Question: Im stuck with a common mistake of duplicate content that I want to solve:
A hyperlink in the browser shows: 'http://website.org/nl/amsterdam'
Now, thats not the canonical URL and I would wish to have the webpage redirect to its known canonical url (on the condition that the current page is not already the canonical page)
'''
<?php $canonical = "http://website.org/nl/amsterdam-grass-is-greener;
header("HTTP/1.1 301 Moved Permanently" );
header("Status: 301 Moved Permanently" );
header("Location: " . $canonical); // shows below picture, while url looks good
exit(0);
<html><head><link rel="canonical" href="<?=$canonical?></head>...</html>
'''
Currently the non canonical url seems to wanna direct to the canonical url (tested via HEAD info) but once it arrives there PHP gets stuck and shows:

Since search engines do not use canonical so strictly and only use it as a hint, often saving the wrong, non canonical url. Does the above rule make it more strong via the 301 redirect for search engines to save the good versions in search results? Does this also solve my duplicate content url problem?
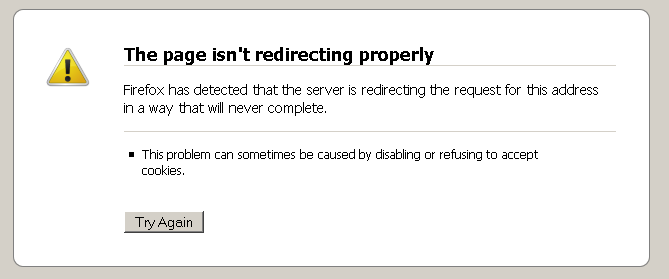
Answer: Try:
'''
if(isset($canonical) && ('http://' . $_SERVER['HTTP_HOST'] . $_SERVER['REQUEST_URI'] != $canonical)) {
header ('HTTP/1.1 301 Moved Permanently');
header('Location: ' . $canonical);
exit();
}
'''
To answer your more general question, this is not a tenable solution (unless your site is very small) because it requires you to hard code the canonical URL of every page. As near as possible, you should aim to create a URL structure that only has one URI per resource. However, it does solve the immediate problem of search engines perceiving duplicate content.
Thanks Gumbo.